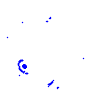
Particle: pion